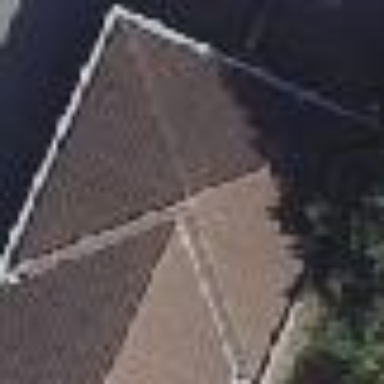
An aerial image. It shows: Building with pyramidal roof.